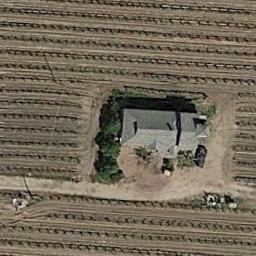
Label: sparse_residential